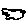
Label: cloud